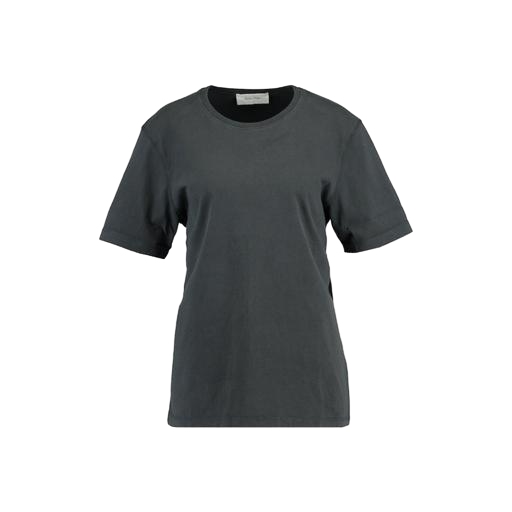
boxy fit t-shirt, loose fit t-shirt, mid t-shirt, white background